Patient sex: M
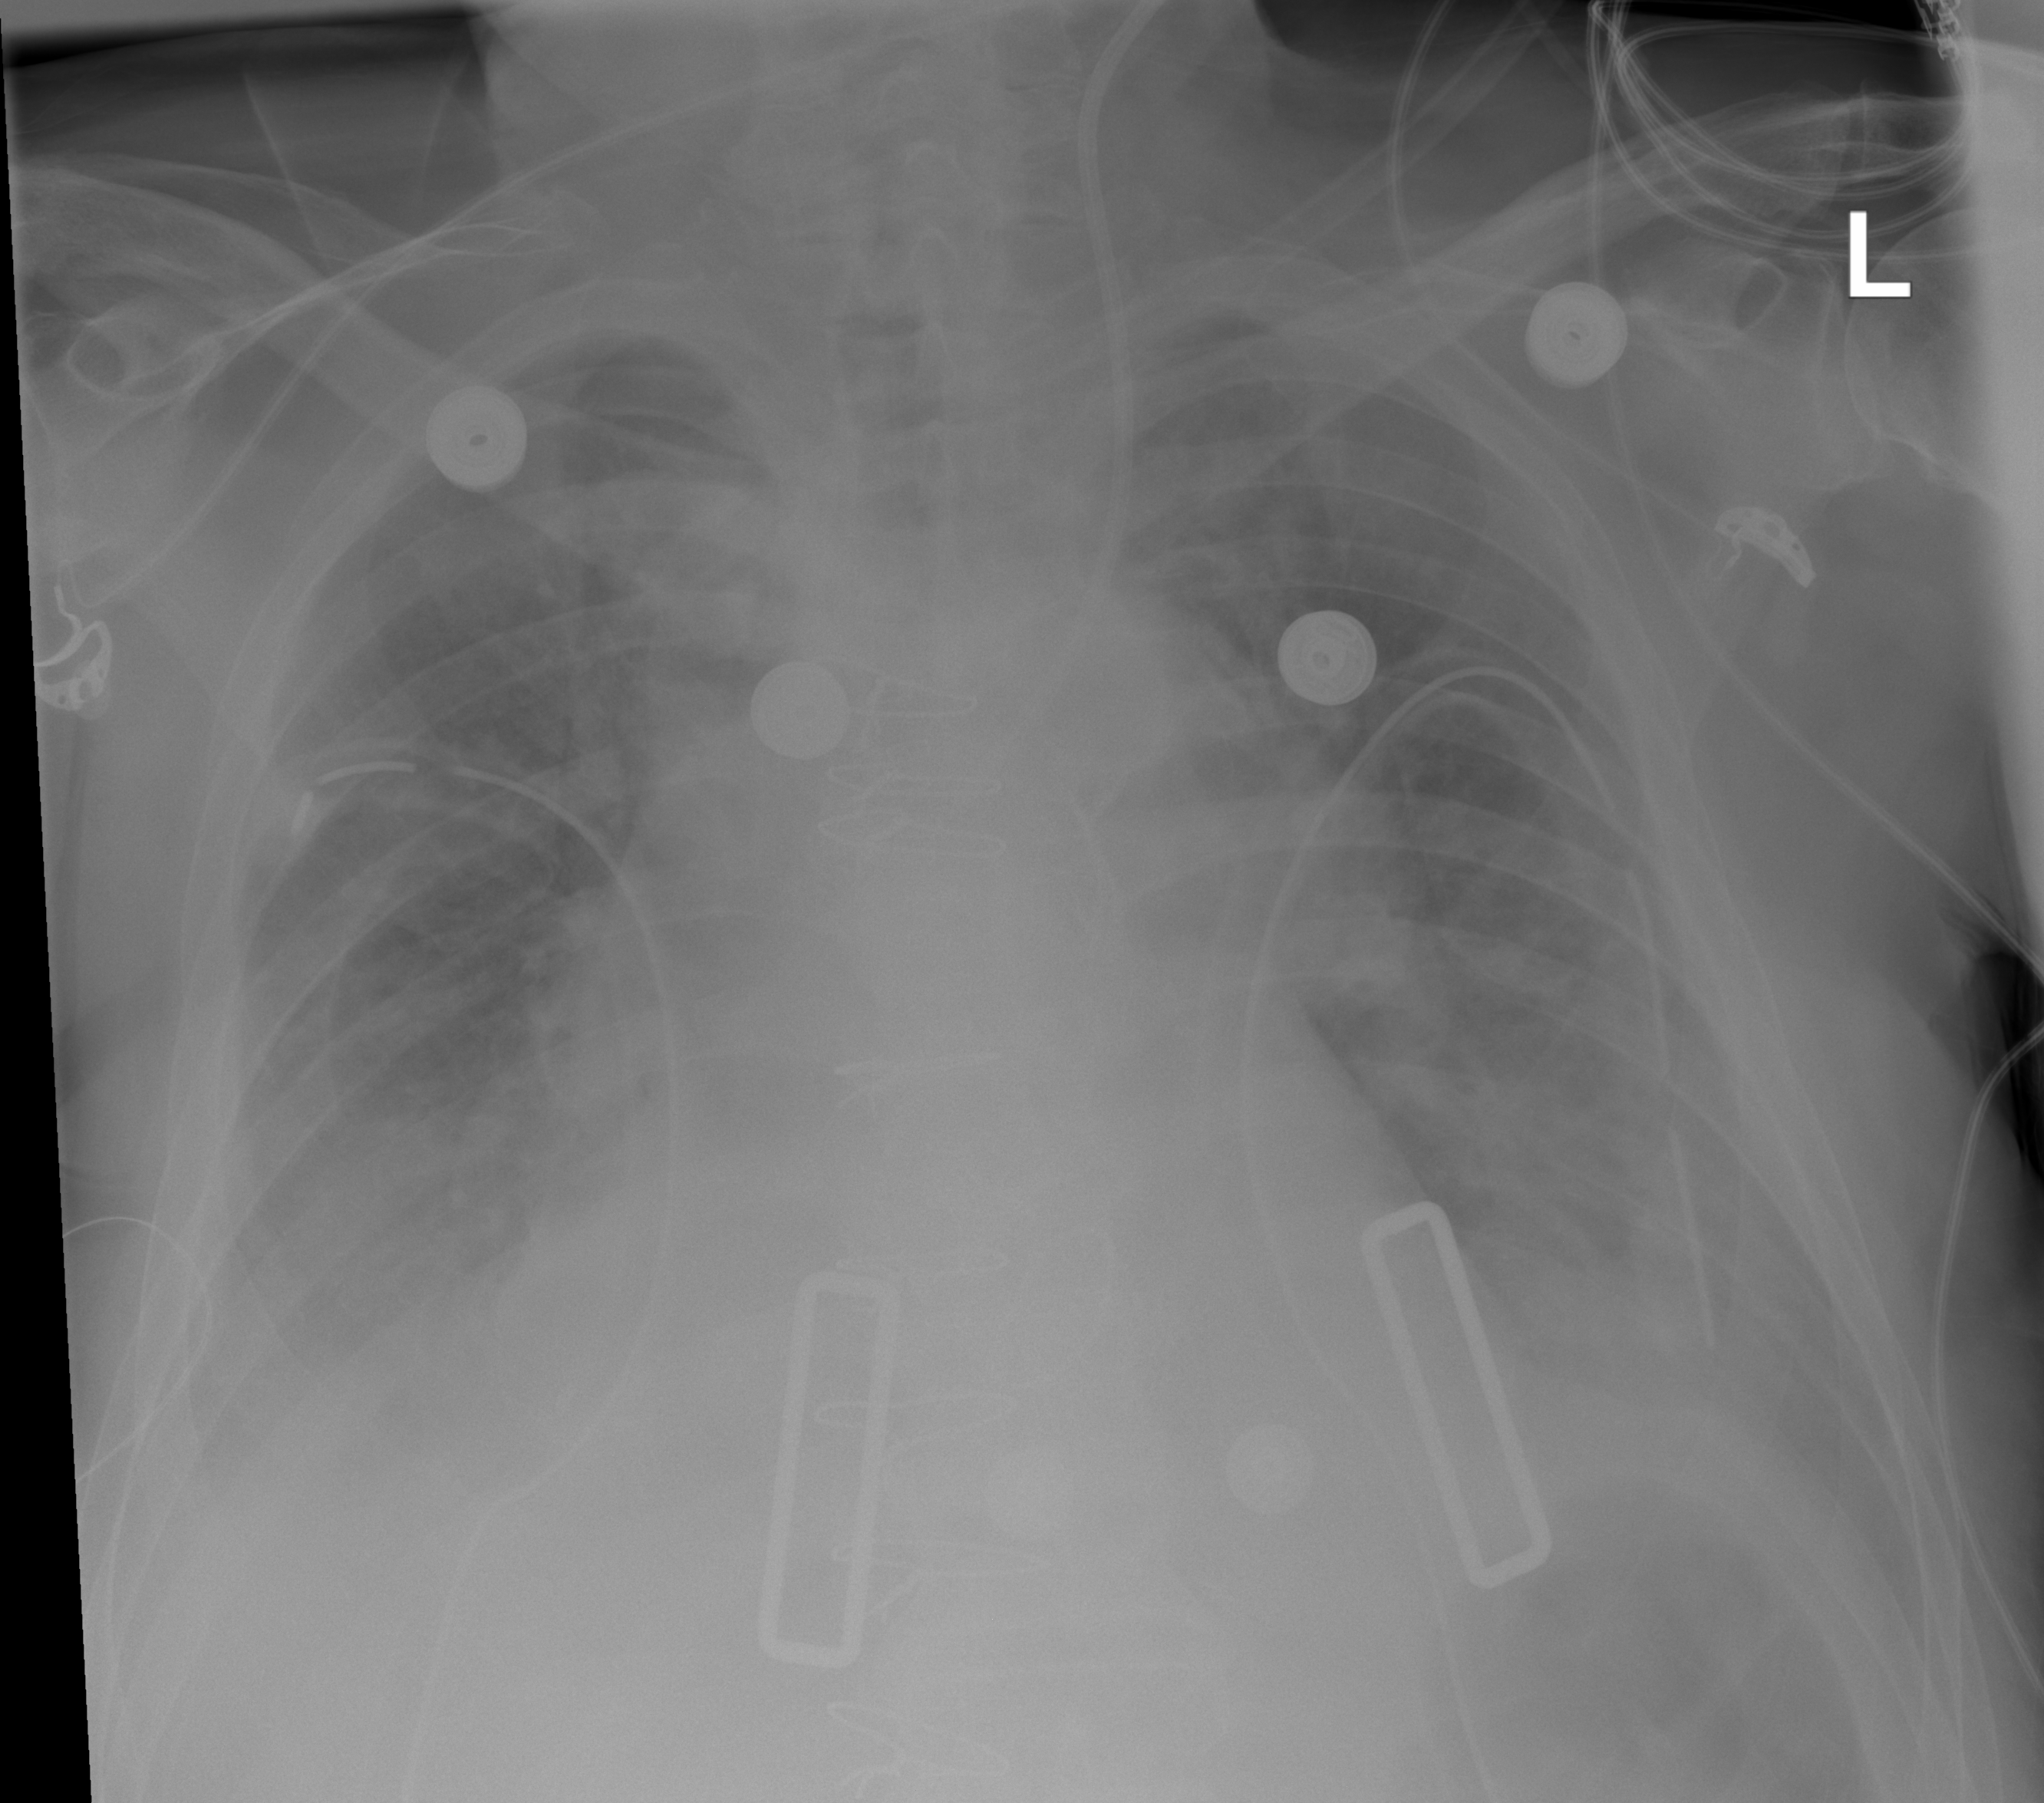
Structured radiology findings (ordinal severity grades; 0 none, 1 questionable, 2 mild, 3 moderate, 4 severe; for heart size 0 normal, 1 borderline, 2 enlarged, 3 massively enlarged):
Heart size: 2
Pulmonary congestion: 3
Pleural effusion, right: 2
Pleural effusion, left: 2
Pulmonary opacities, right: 0
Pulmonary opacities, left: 0
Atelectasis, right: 2
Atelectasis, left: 2